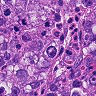
Metastatic tissue present: yes